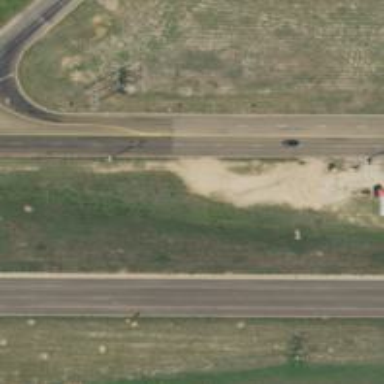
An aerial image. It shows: Secondary road.